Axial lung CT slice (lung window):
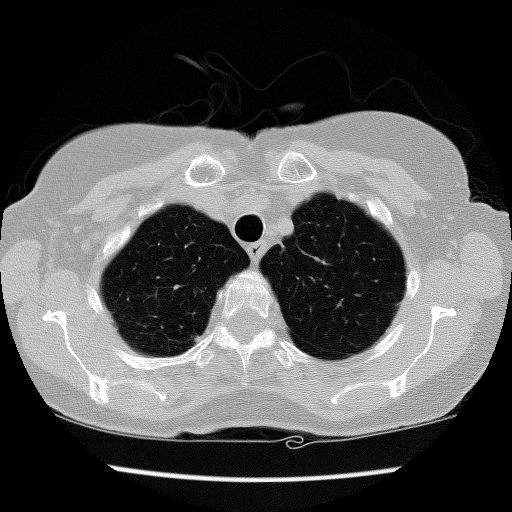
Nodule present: no